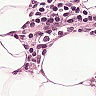
Metastatic tissue present: no